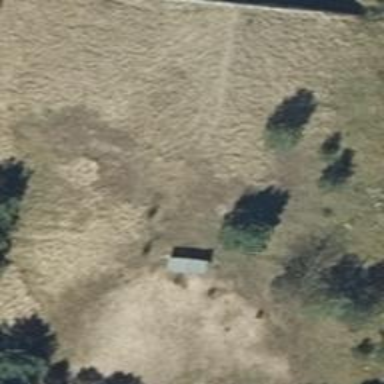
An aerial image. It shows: Military bunker.